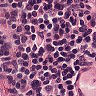
Metastatic tissue present: no